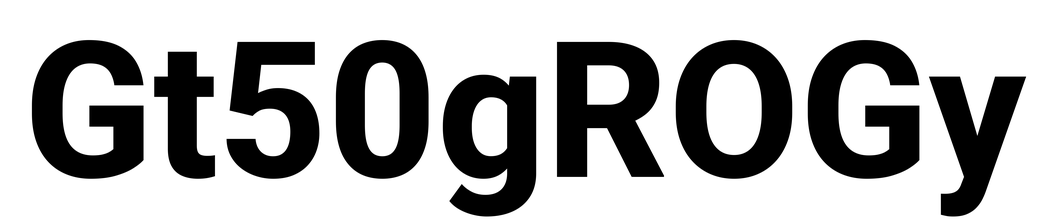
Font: Roboto_ExtraBold